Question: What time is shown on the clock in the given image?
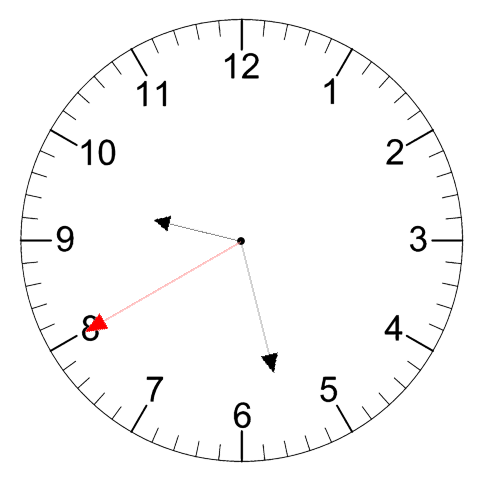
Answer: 09:27:40